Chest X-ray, AP view. Patient: 40 years old, sex F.
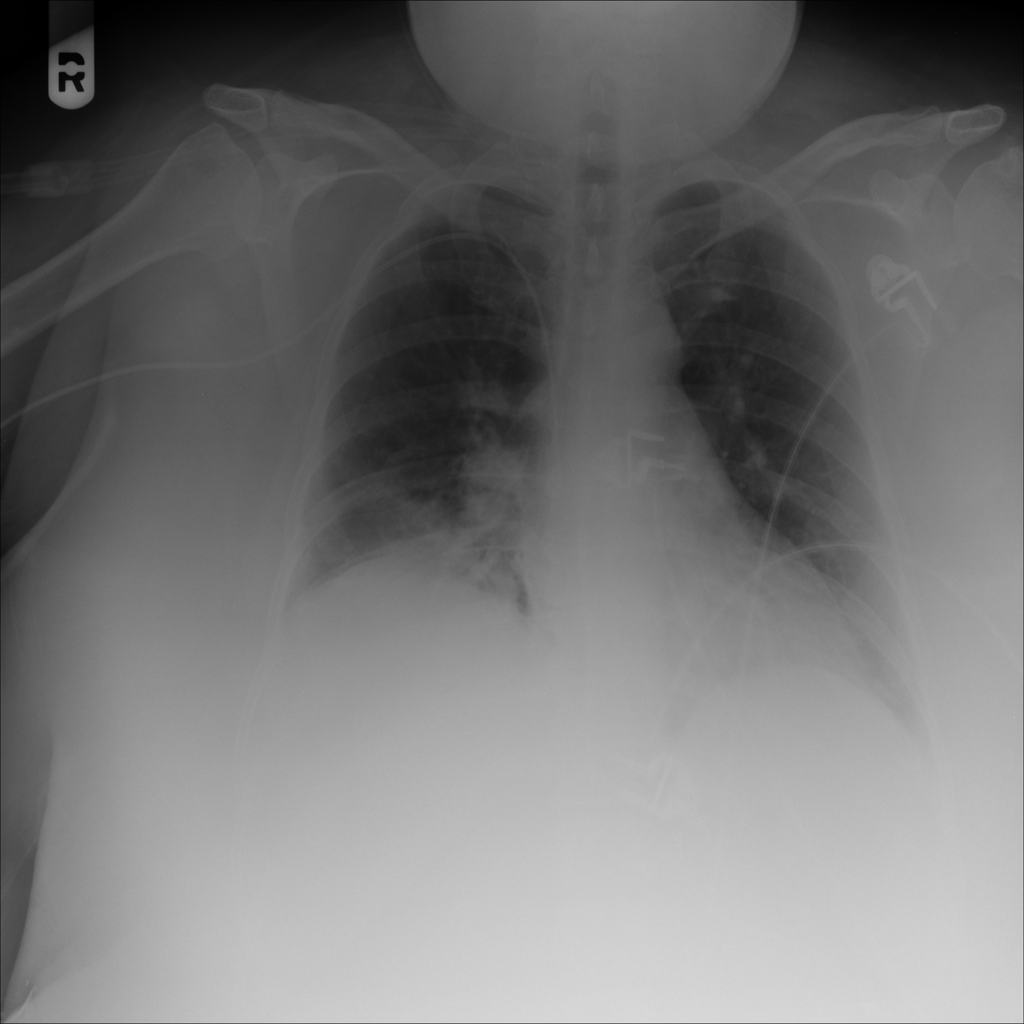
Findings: Atelectasis, Infiltration, Pneumonia